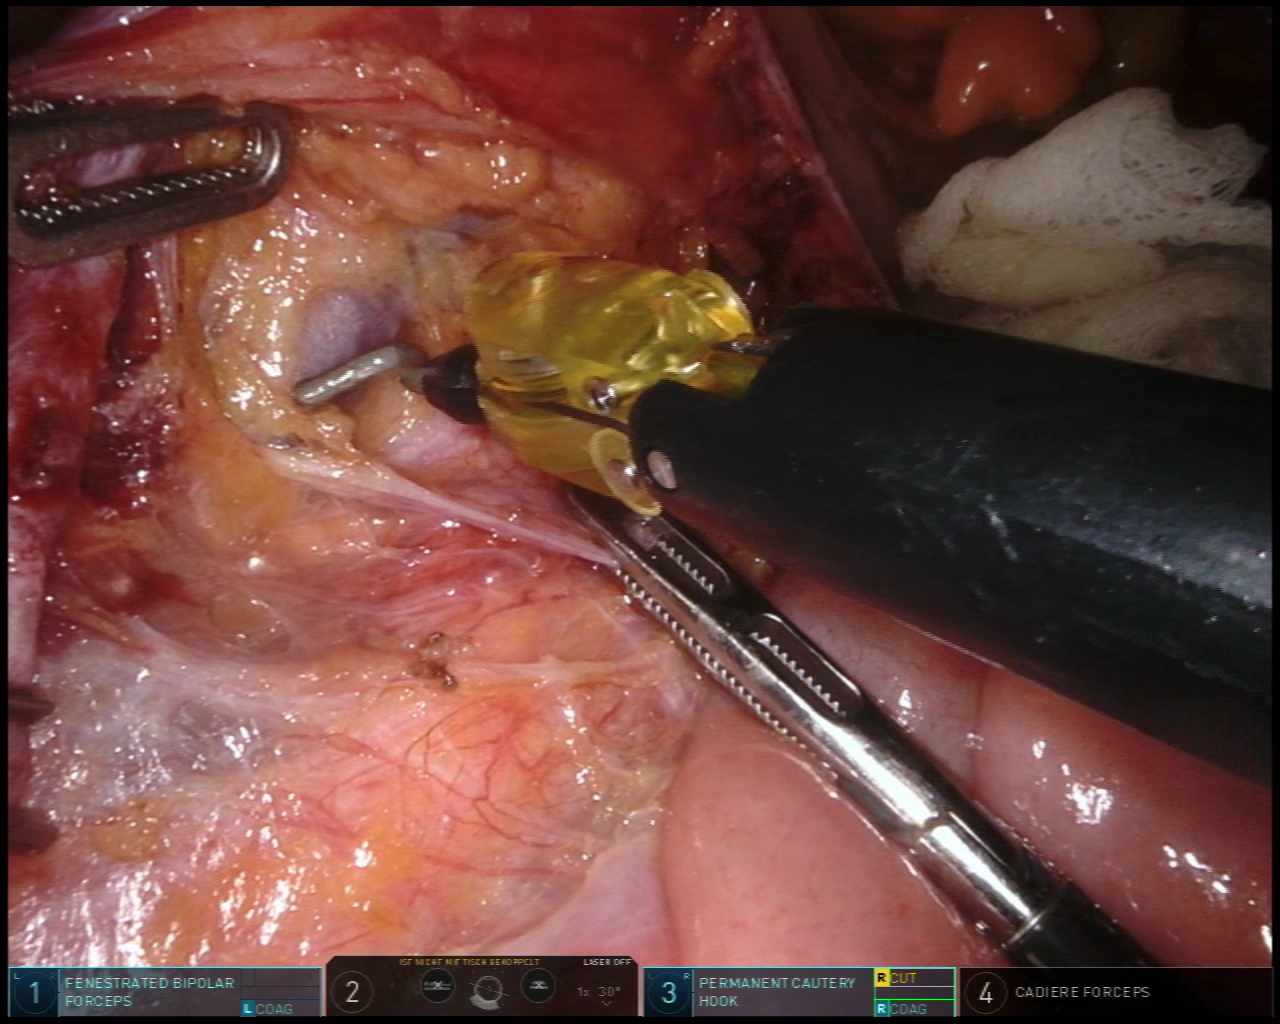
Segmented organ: intestinal_veins
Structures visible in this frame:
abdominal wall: no
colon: no
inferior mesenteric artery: no
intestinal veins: yes
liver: no
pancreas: no
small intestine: yes
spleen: no
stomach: no
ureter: yes
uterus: no
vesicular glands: no